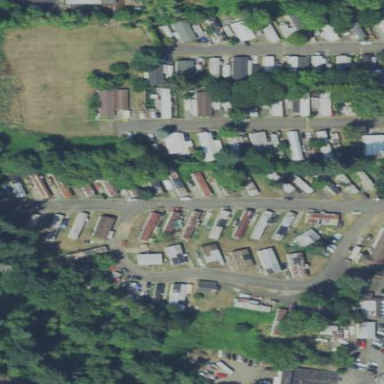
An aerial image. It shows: Residential area known as trailer park.